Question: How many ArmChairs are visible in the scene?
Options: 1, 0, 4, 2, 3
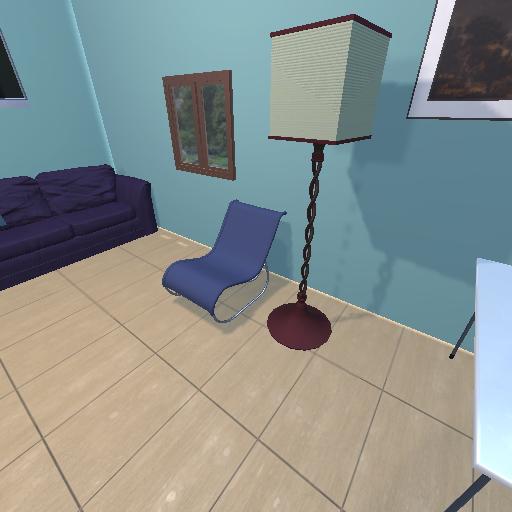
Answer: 1